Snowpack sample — Loveland Pass, Silver Plume, Colorado, USA (1/12/25, 11:40 AM MST)
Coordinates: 39.66, -105.88
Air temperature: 7 °F
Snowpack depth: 140 cm
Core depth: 10 cm
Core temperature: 41 °F
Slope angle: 11°, slope face: 30°
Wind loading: high
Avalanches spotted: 2
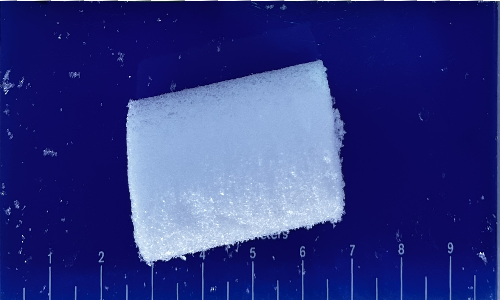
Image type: core
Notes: Pilot using slightly modified coring method that took too large segment for snow profile picturing, advised not to use in higher level models. Two avalanche on south face nearby, partially cloudy with light snow in the last 24 hours. Lots of wind loading on eastern features.